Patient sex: M
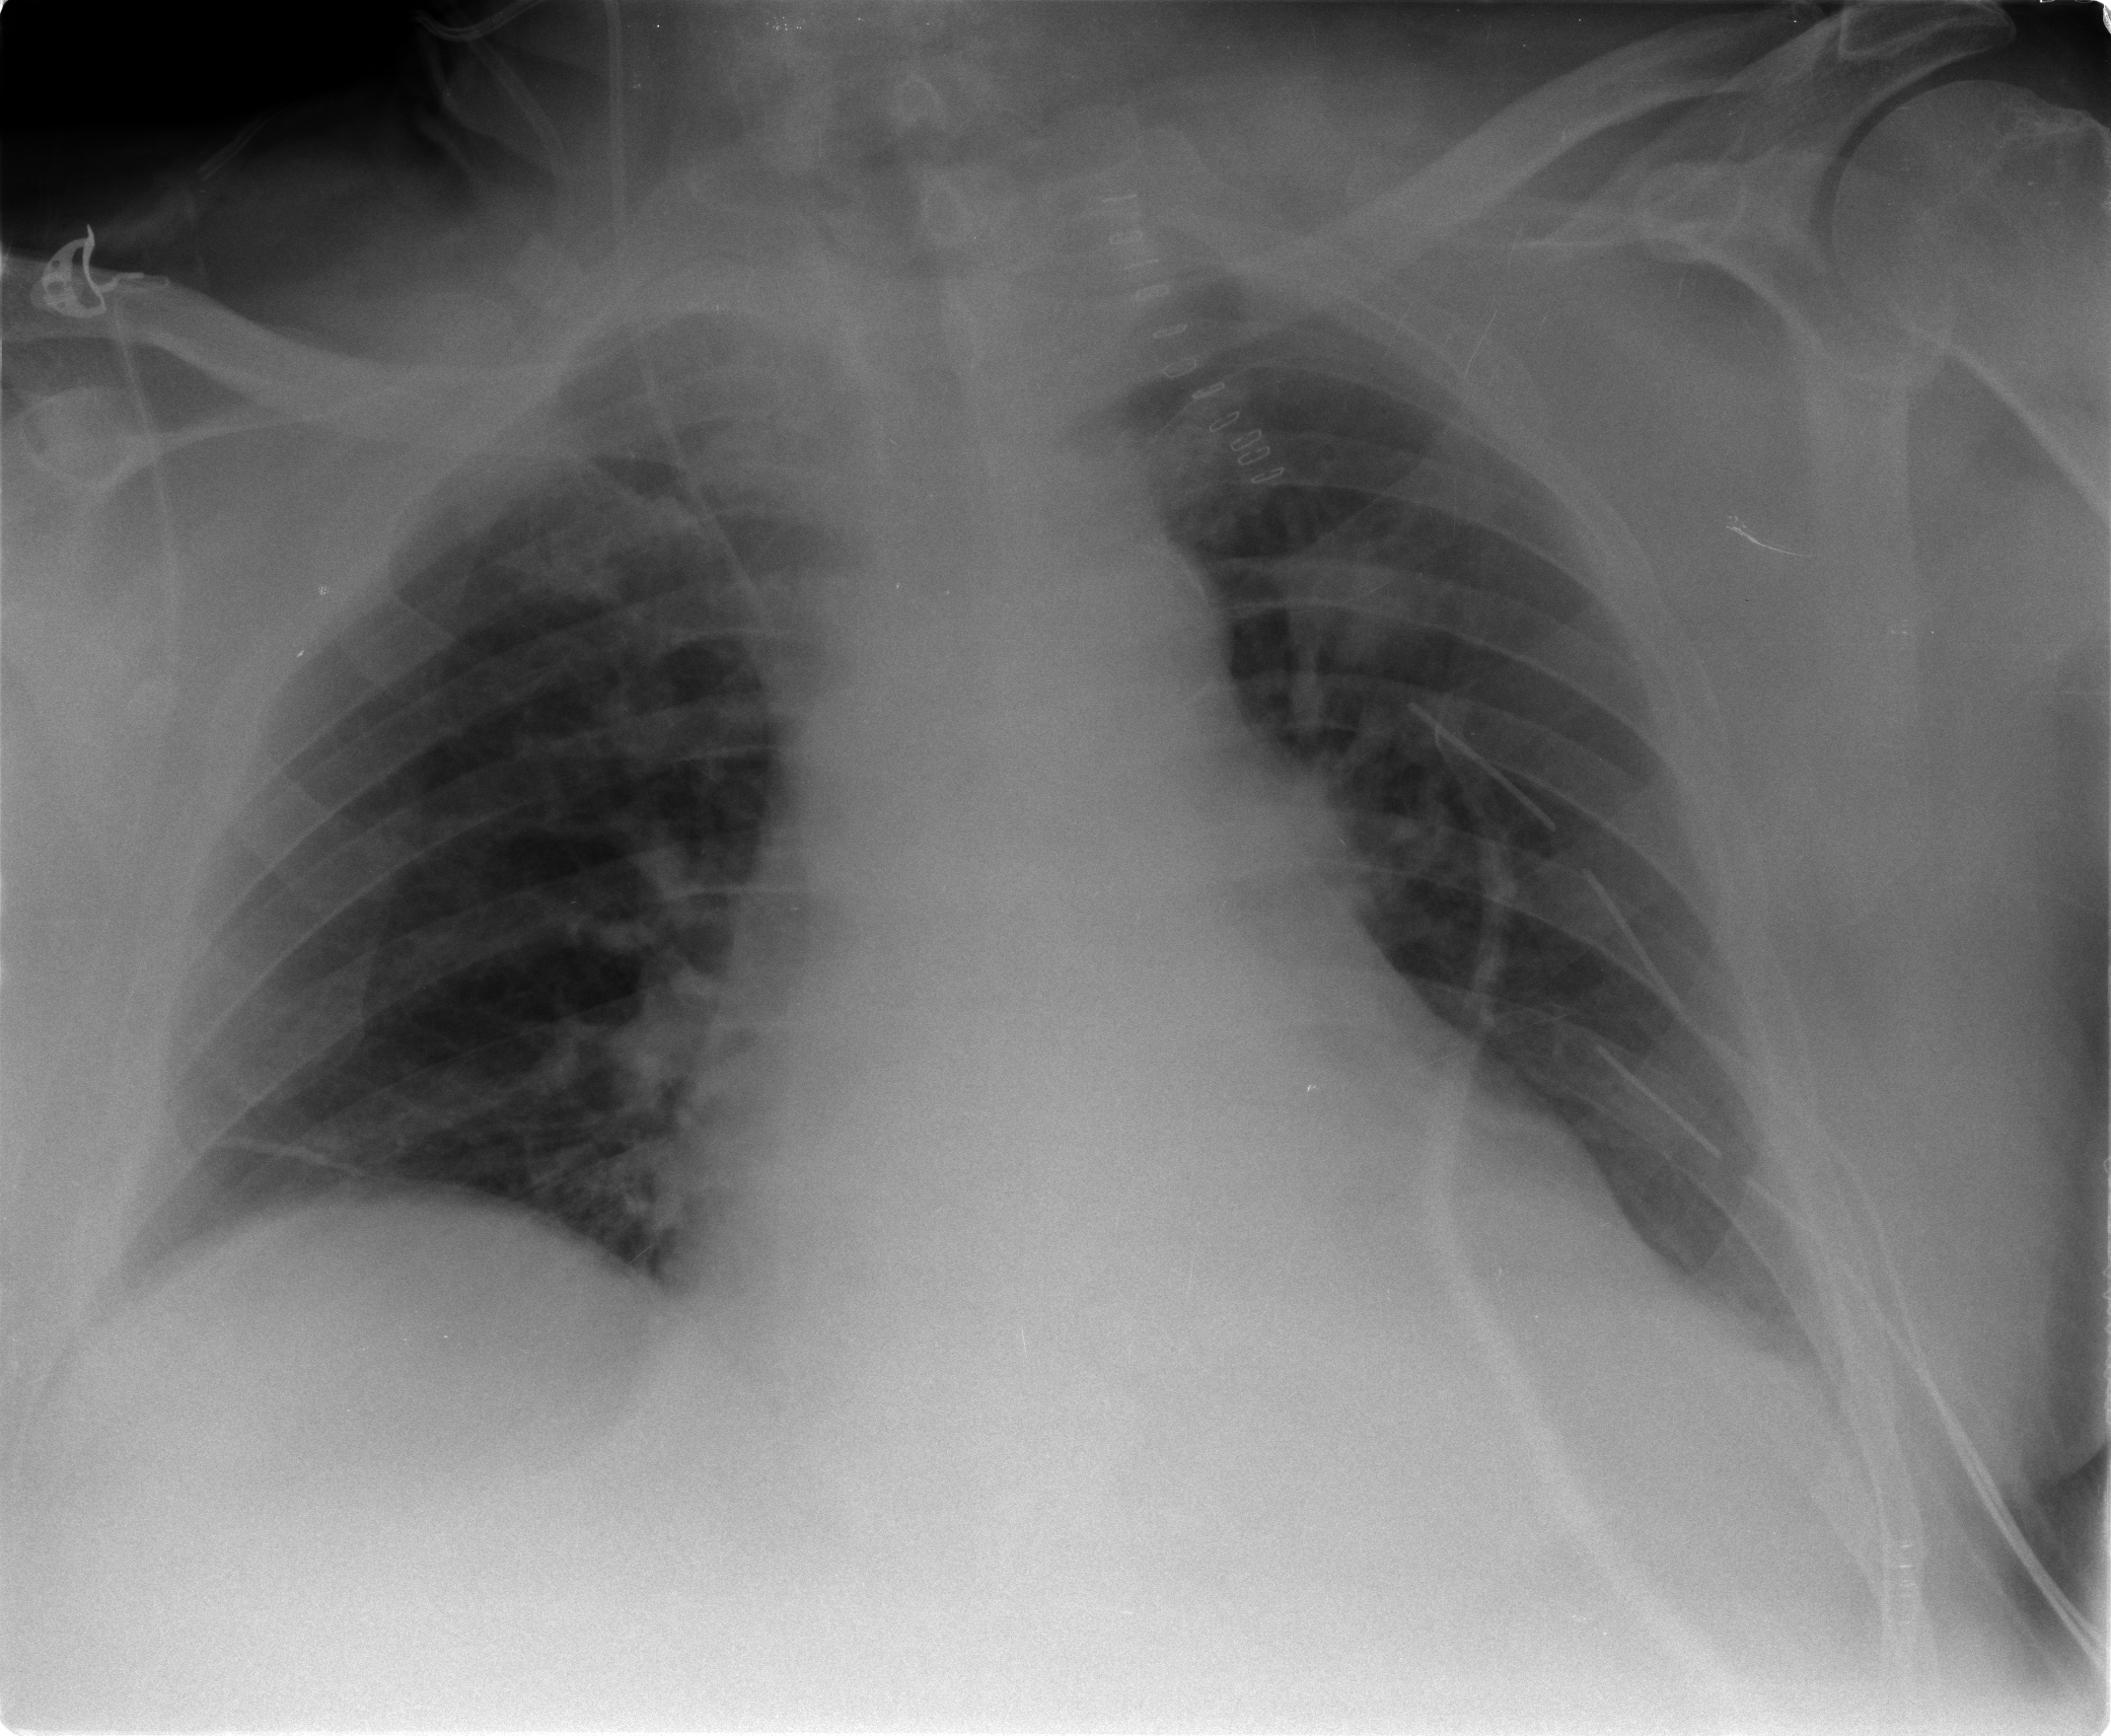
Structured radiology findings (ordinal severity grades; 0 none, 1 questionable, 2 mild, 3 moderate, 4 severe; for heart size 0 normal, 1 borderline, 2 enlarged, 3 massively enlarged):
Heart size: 2
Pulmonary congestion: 2
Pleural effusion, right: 0
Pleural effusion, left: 0
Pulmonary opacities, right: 0
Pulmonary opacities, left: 2
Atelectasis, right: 2
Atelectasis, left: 2